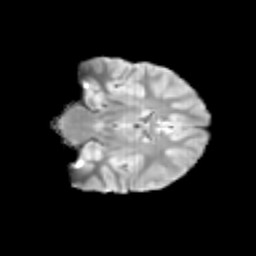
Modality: T2w
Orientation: coronal
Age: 11
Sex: female
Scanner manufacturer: siemens
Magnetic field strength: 3 T
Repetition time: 3.8 s
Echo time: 0.07 s